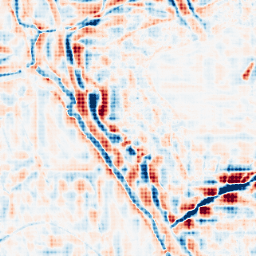
Category: wavelet
Decomposition family: wavelet_reverse_biorthogonal
Decomposition parameters: wavelet: rbio4.4
level: 4
Upsampling method: sinc_hamming
Upsampling parameters: scale: 8
kernel_size: 8
Upsampling scale: 8